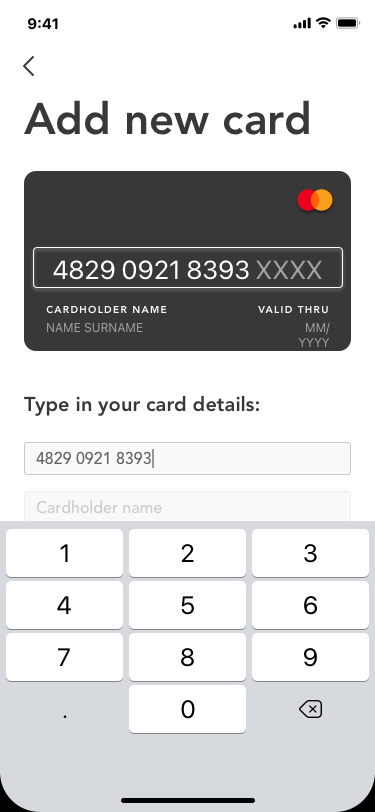
Text in this UI design:
Add new card
Type in your card details: